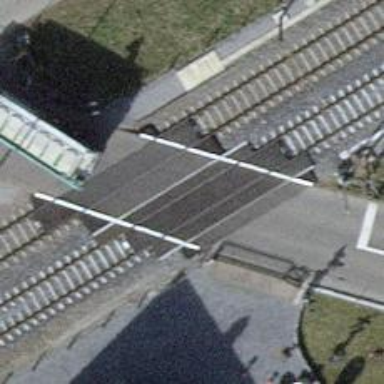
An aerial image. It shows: Full barrier level crossing along the railway.